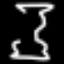
Label: hourglass